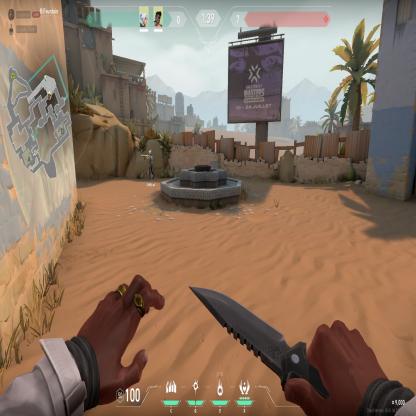
Label: teammate